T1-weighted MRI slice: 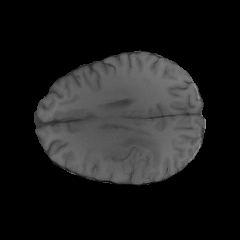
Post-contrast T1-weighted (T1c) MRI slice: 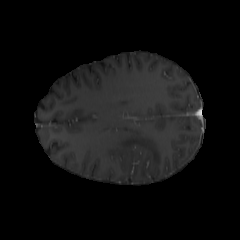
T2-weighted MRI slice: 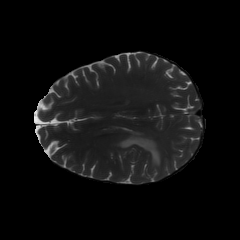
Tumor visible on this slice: yes